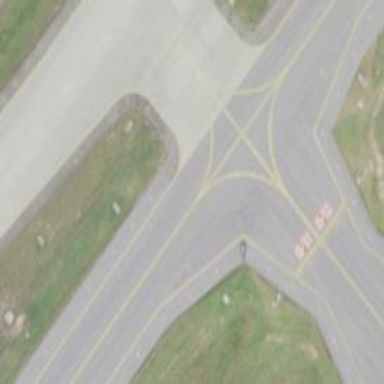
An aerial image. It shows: Image of taxiway at airport.